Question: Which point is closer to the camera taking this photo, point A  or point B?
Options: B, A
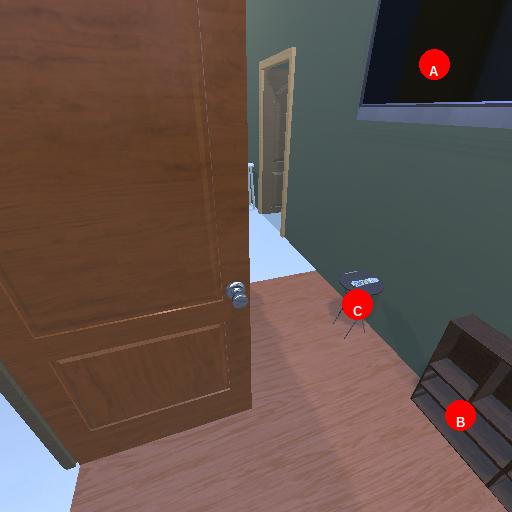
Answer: B